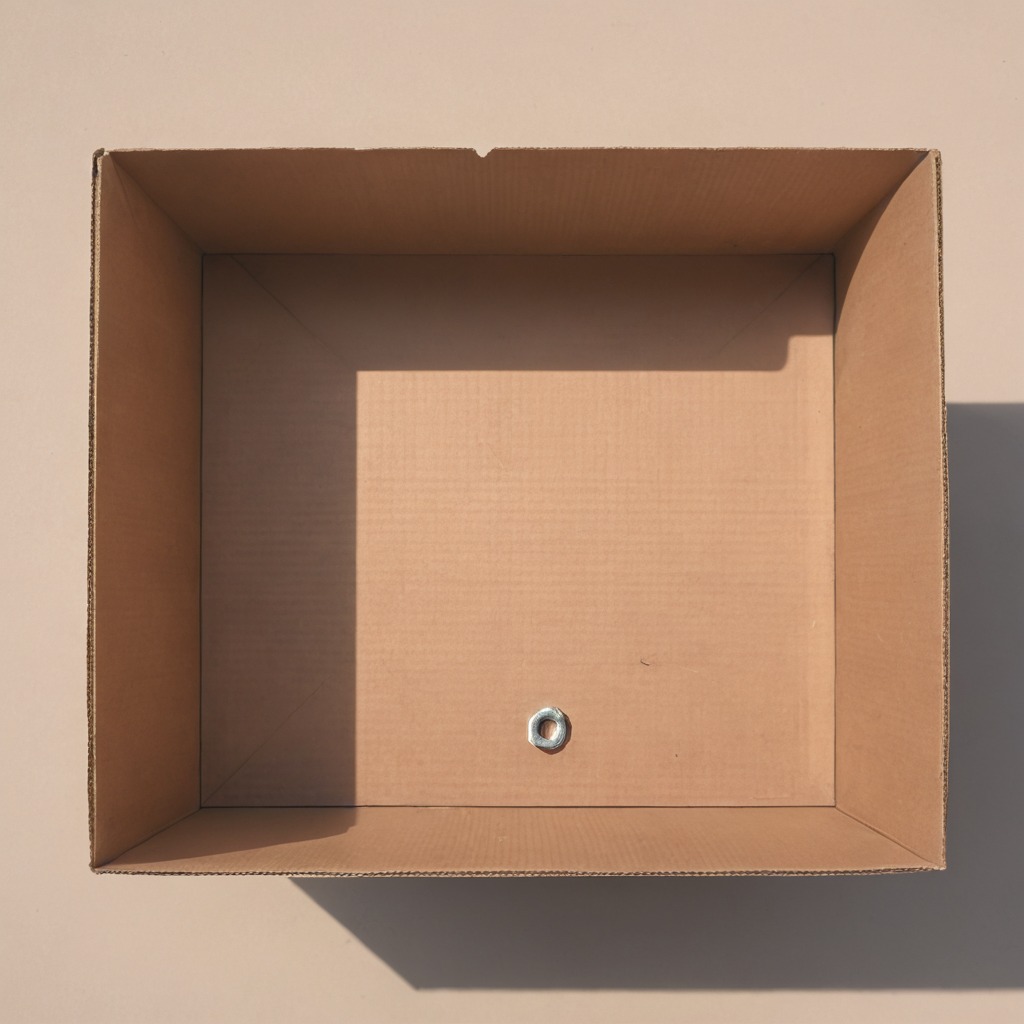
A metal nut is lying on a cardboard box surface in an outdoor workshop during daytime bright natural light soft shadows slightly creased but